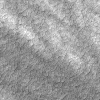
Atmospheric dust classification: not_dusty